Field crop: maize
Growth stage: 2
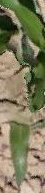
Species: maize